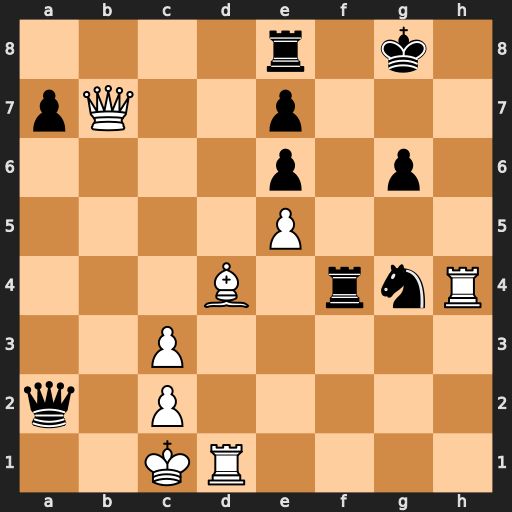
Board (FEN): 4r1k1/pQ2p3/4p1p1/4P3/3B1rnR/2P5/q1P5/2KR4
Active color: w
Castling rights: -
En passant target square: -
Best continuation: Rdh1 g5 Rh8+